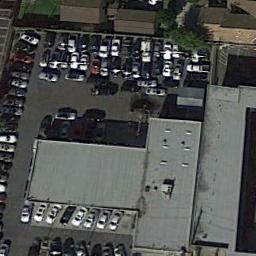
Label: parking_lot